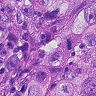
Metastatic tissue present: yes